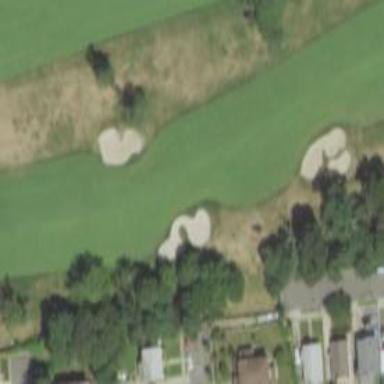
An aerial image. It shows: Golf hole.